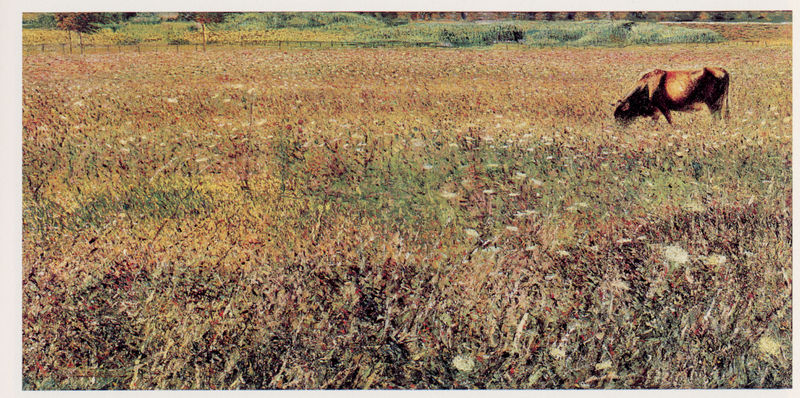
Titel: Campagna romana
Künstler: Umberto Boccioni
Standort: Lugano
Institution: Museo Civico di Belle Arti
Schlagwörter: baum, blau, gemälde, kopf, schatten, weiß, bäume, gelb, grün, landschaft, blumen, braun, bunt, hell, licht, schwarz, blüten, gras, rot, tier, wiese, zaun, beige, hochformat, weit, bild, feld, felder, gräser, natur, weide, büsche, sonne, sträucher, realismus, pferd, mähne, schwanz, schweif, sommer, acker, getreide, heu, weizen, grasen, kuh, rind, herbst, essen, monet, allein, blumenwiese, frühling, pfosten, foto, weiden, quer, malen, leben, farbfoto, freiheit, fressen, struktur, frei, jahreszeit, kräuter, stier, format, eins, eine, nunt, prärie, grasend, sommerwiese, weizien, 1, perspe3ktive